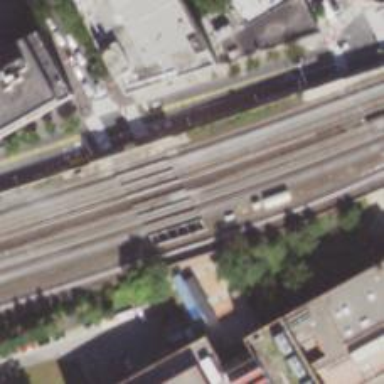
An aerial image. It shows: Bridge over electrified railway tracks.